Chest X-ray:
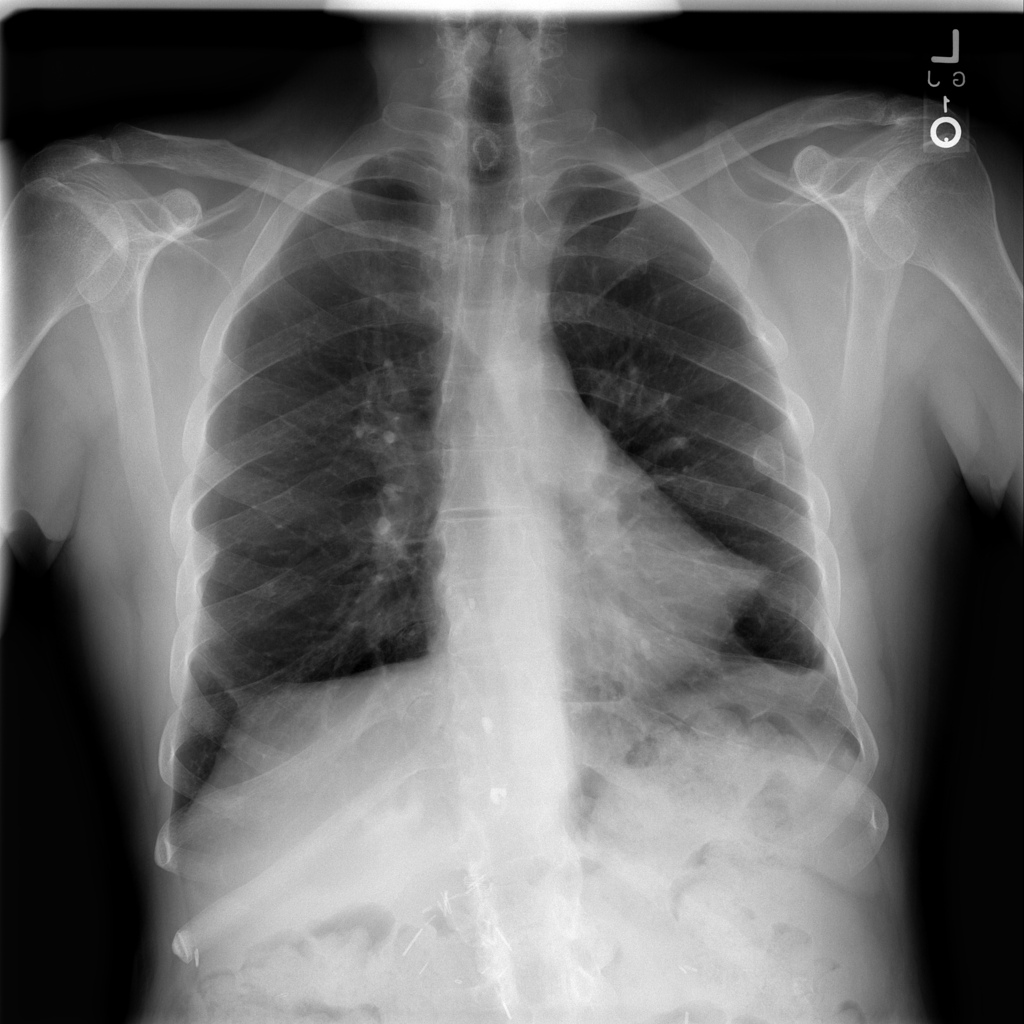
Findings: Fracture, Pleural Thickening
No abnormal finding: no